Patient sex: F
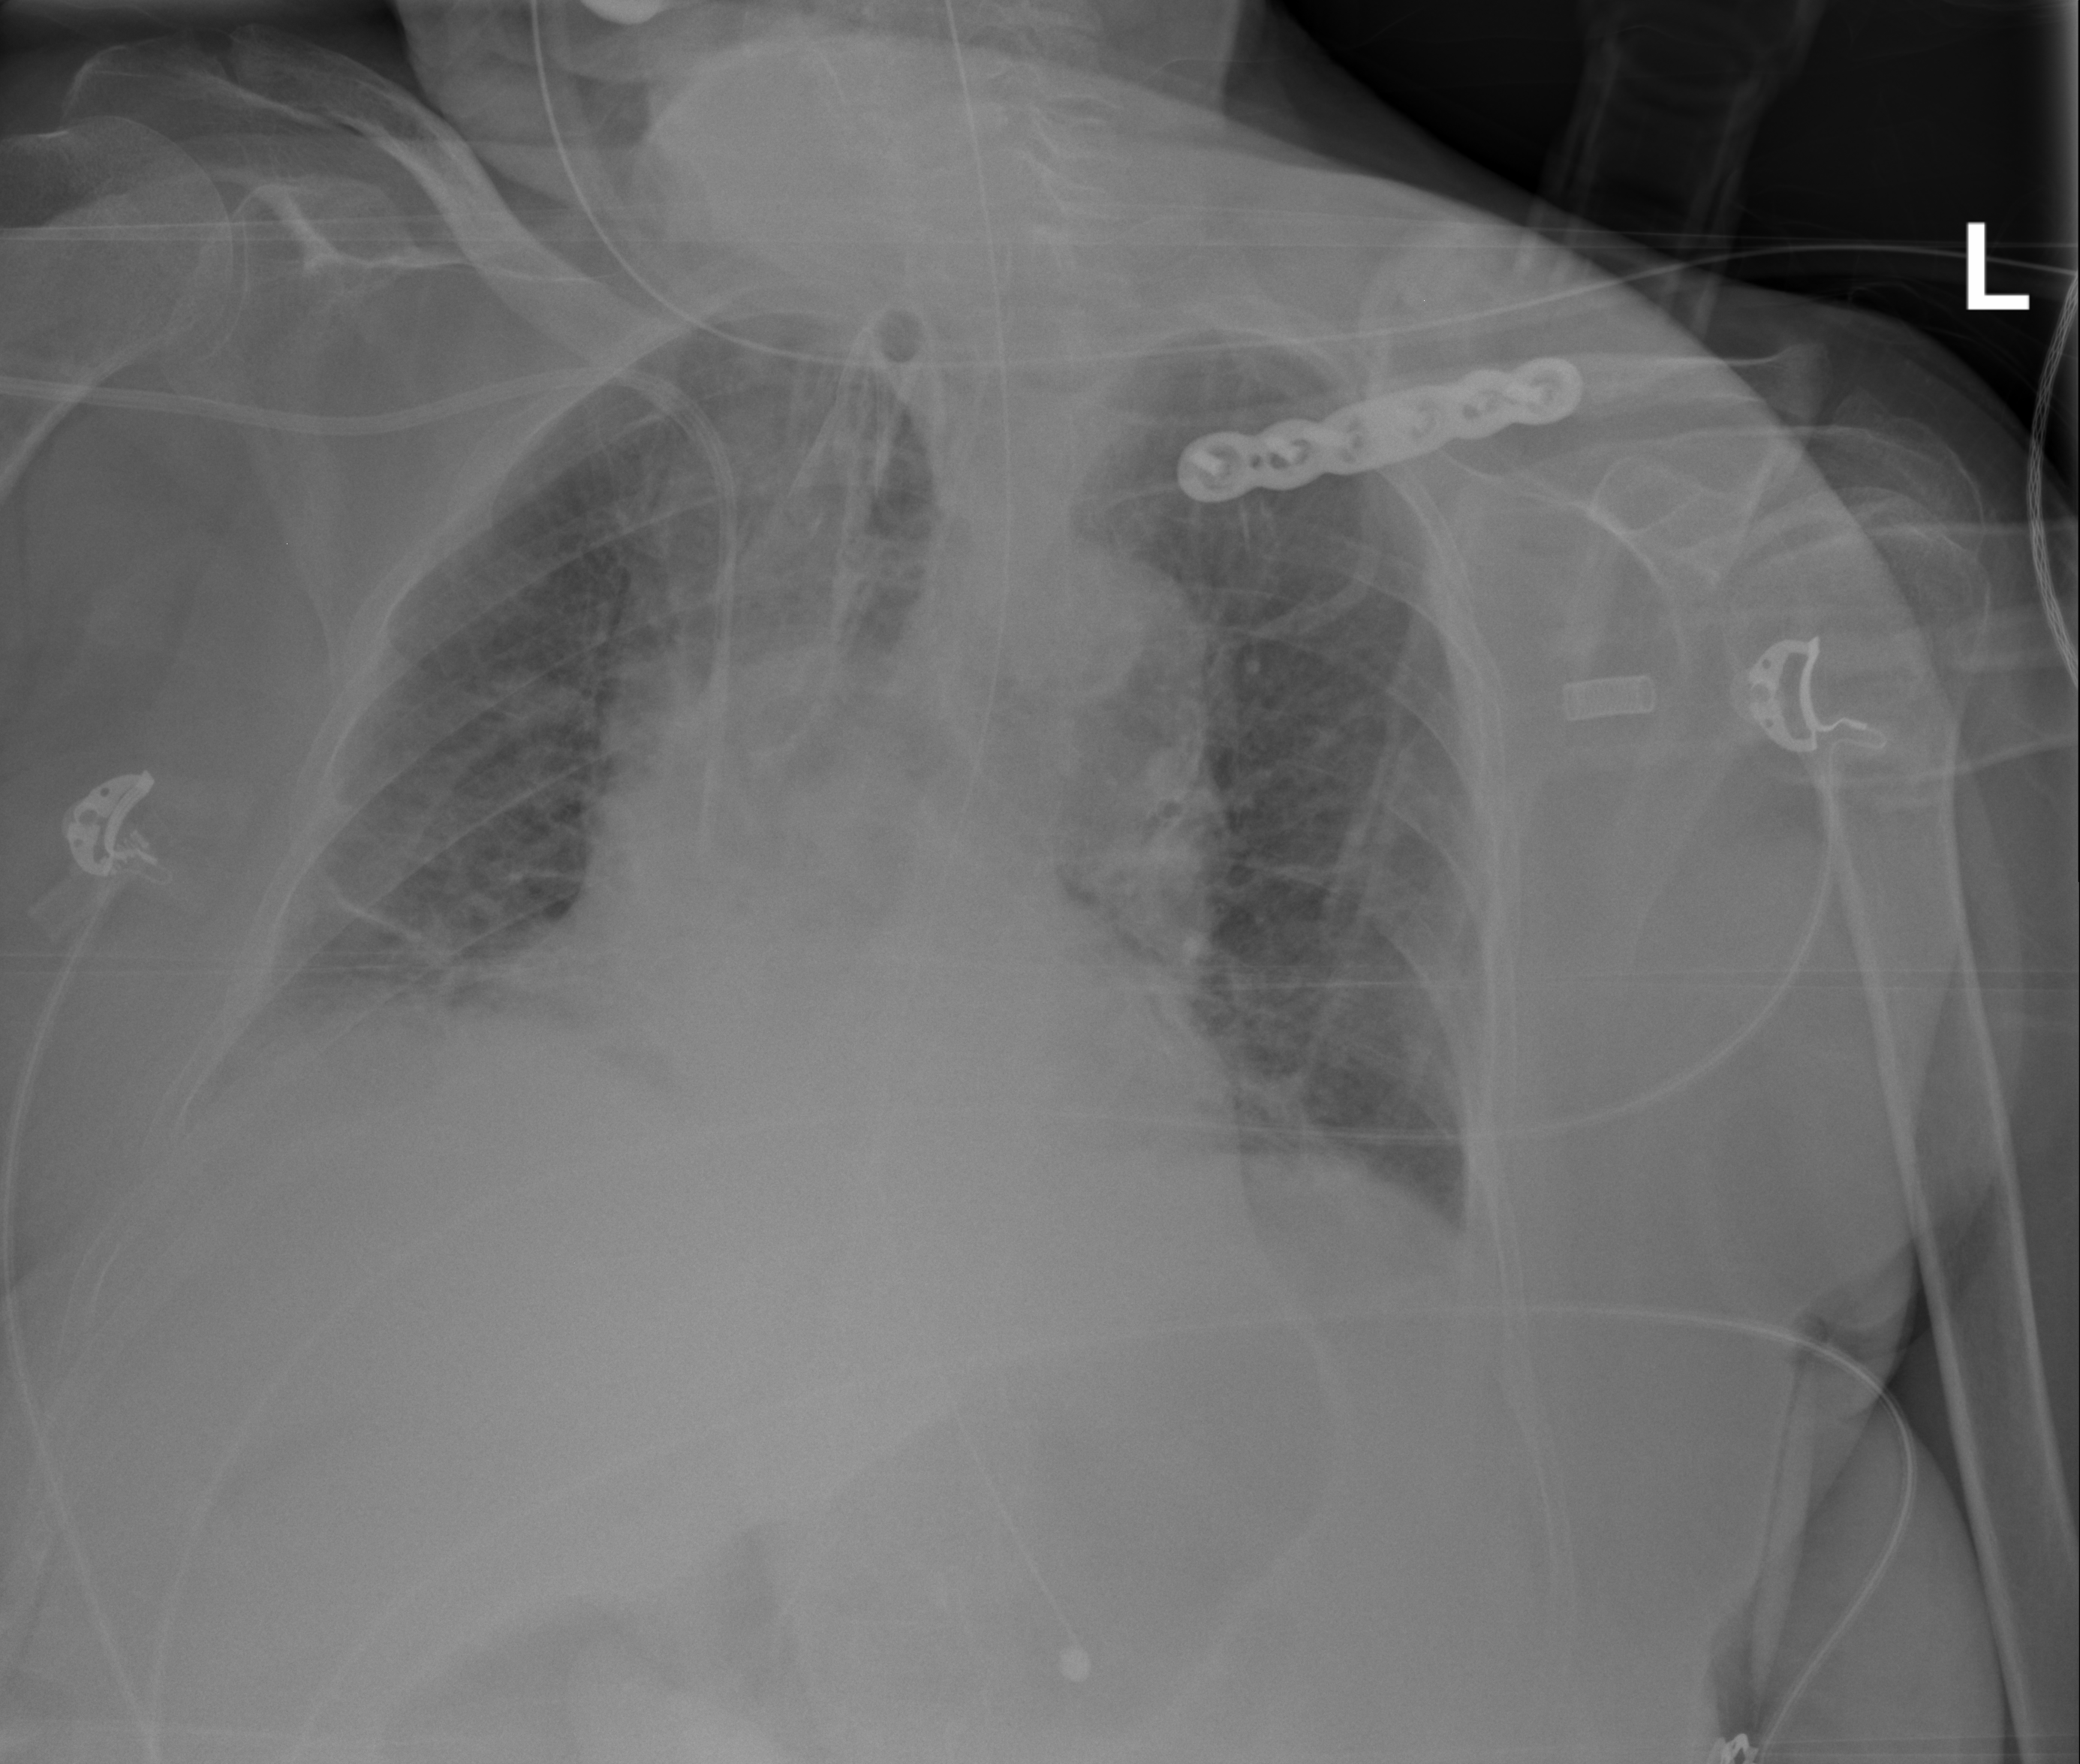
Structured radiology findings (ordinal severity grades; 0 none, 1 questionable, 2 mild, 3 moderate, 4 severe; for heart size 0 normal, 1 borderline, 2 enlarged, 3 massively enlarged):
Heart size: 0
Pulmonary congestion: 2
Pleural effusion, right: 2
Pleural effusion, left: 2
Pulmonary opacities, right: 0
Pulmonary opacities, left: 0
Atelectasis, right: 2
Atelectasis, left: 3